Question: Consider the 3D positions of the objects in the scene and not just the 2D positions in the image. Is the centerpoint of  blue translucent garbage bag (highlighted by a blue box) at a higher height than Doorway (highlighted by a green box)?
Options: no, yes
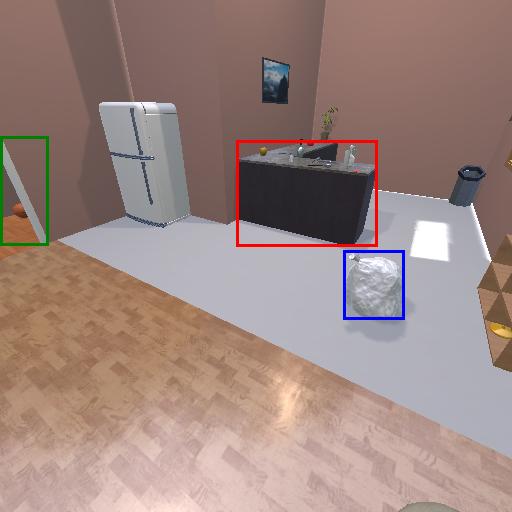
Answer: no